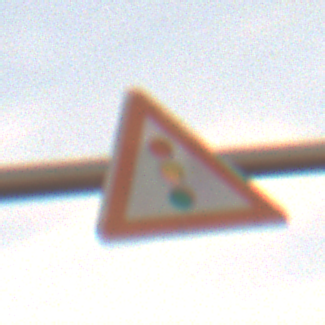
Verkehrszeichen: Lichtzeichenanlage
Umgebung: Outdoor, Nature
Tageszeit: SunriseSunset
Wetter: PartlyCloudy
Licht: Natural
Jahreszeit: NotSpecified
Kontrast: LowContrast